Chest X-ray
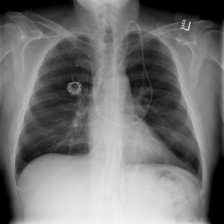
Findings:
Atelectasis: negative
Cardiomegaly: negative
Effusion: negative
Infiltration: negative
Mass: negative
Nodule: negative
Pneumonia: negative
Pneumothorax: negative
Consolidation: negative
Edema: negative
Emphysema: negative
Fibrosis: negative
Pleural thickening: negative
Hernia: negative